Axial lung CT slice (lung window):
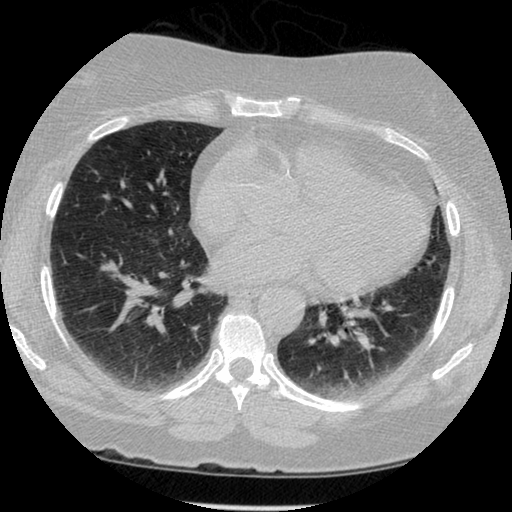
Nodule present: no